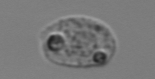
Label: Amoeba